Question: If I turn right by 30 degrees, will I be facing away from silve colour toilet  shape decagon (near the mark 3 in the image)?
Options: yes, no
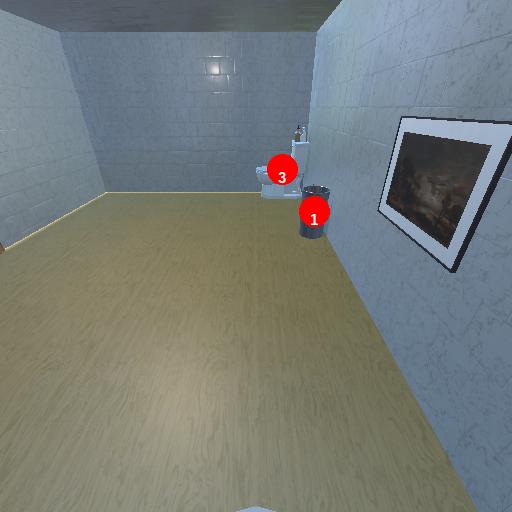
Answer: yes